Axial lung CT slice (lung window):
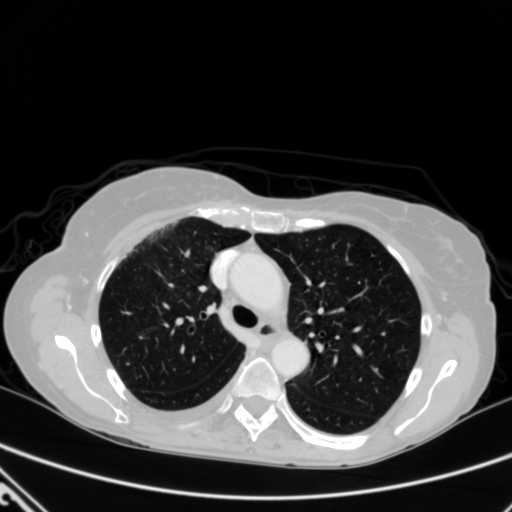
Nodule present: no